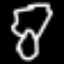
Label: mushroom